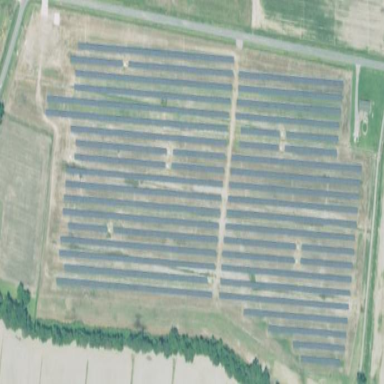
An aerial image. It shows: Solar photovoltaic power plant surrounded by fence.